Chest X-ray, PA view. Patient: 56 years old, sex M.
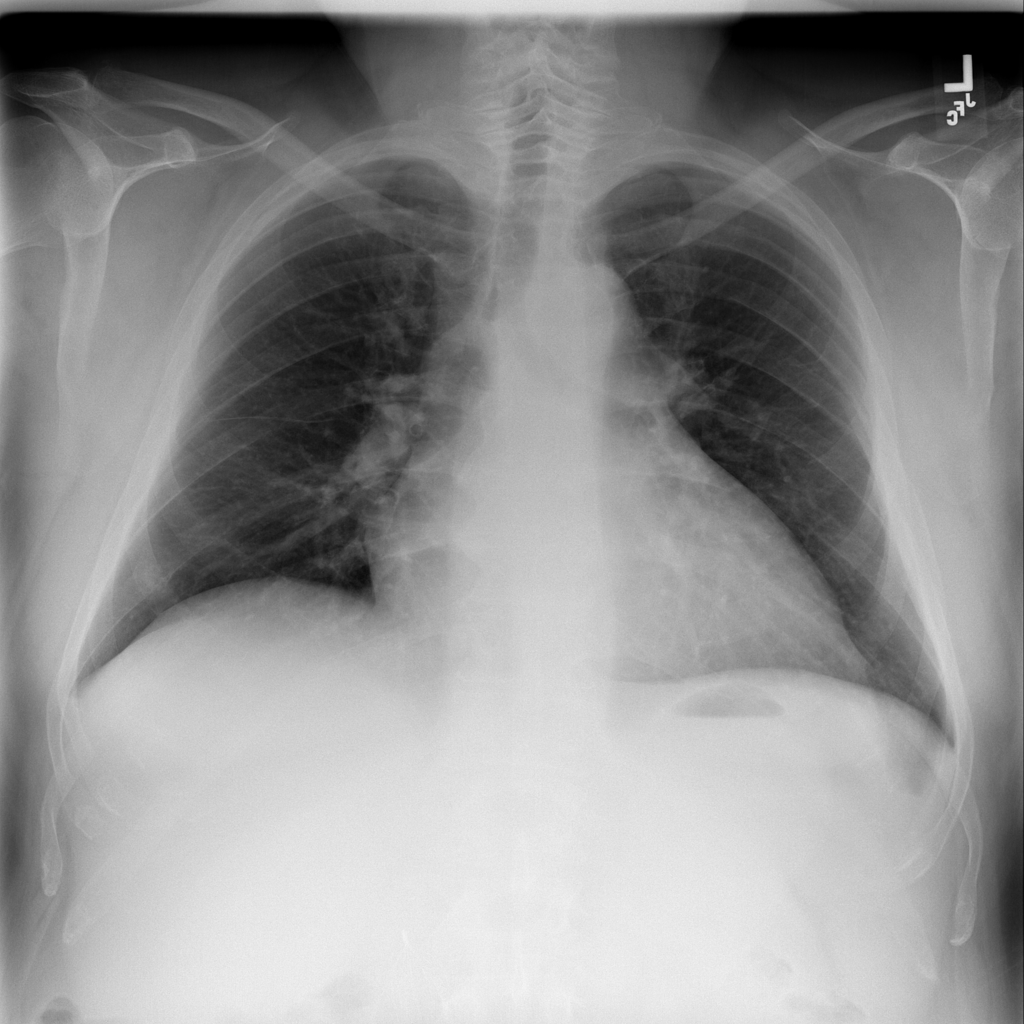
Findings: Effusion